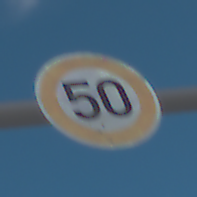
Verkehrszeichen: Geschwindigkeit50
Umgebung: Outdoor, Special
Tageszeit: Midday
Wetter: PartlyCloudy
Licht: Natural
Jahreszeit: NotSpecified
Kontrast: HighContrast